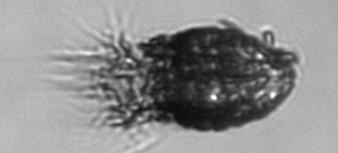
Label: Stenosemella_pacifica